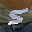
Label: 5